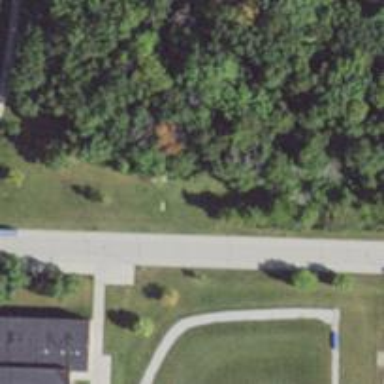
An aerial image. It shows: Disc golf tee area.